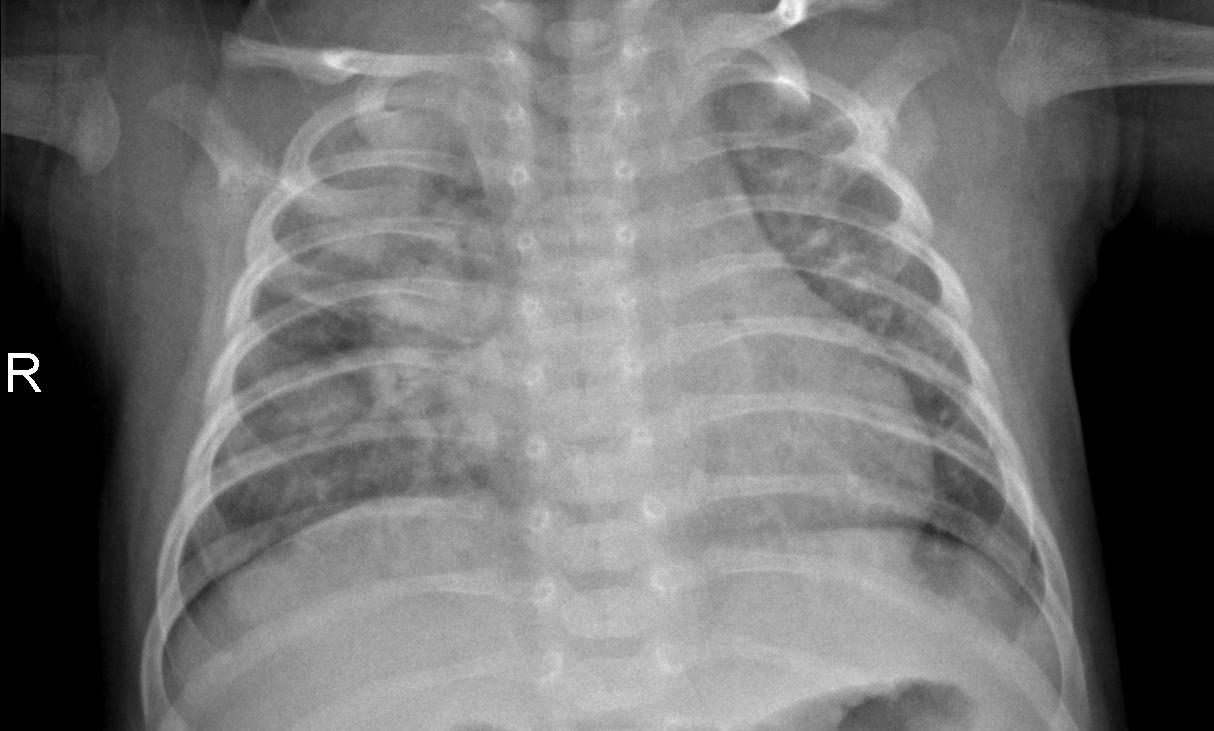
Diagnosis: PNEUMONIA